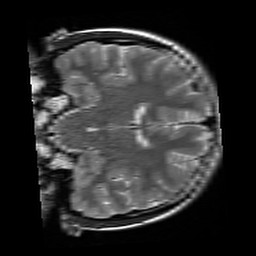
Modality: T2w
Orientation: coronal
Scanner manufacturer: siemens
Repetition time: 3.9 s
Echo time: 0.076 s